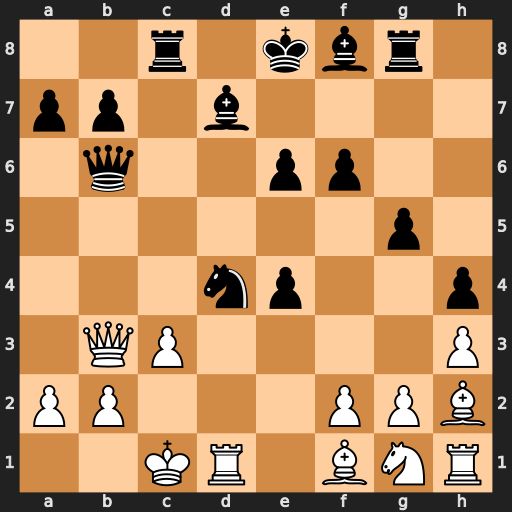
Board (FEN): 2r1kbr1/pp1b4/1q2pp2/6p1/3np2p/1QP4P/PP3PPB/2KR1BNR
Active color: w
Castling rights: -
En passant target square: -
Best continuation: Qxb6 axb6 Rxd4